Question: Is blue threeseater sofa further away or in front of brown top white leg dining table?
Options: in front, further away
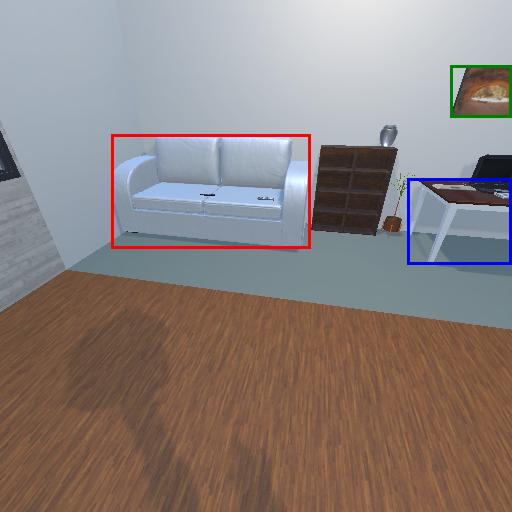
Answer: in front